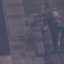
Land use / land cover: PermanentCrop